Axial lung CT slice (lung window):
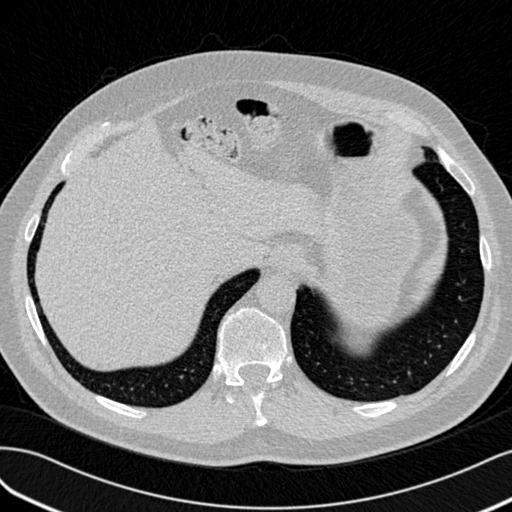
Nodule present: no